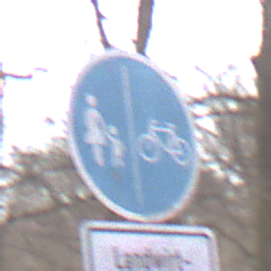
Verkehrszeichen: GetrennterRadUndGehwegRadwegRechts
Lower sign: BesondereFahrzeugeUndTransportgueter6
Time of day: MorningAfternoon
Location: Outdoor (Nature)
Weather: Overcast
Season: Autumn
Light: Natural